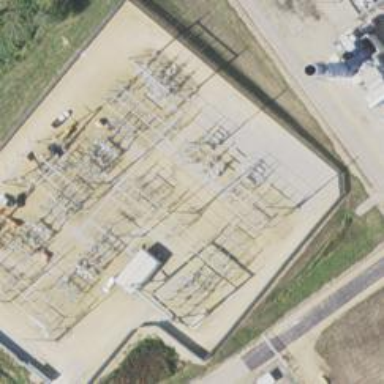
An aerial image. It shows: Switch used for power control.